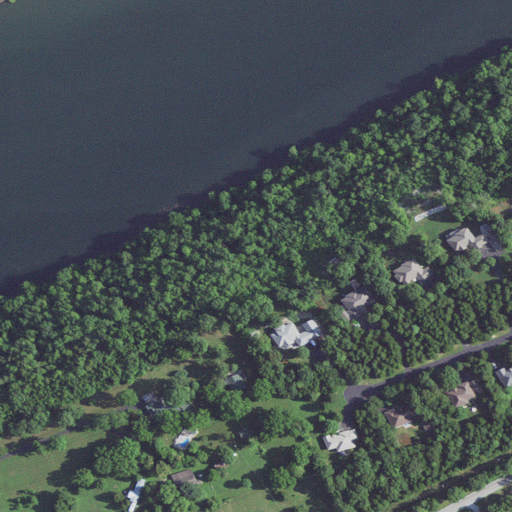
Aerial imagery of cliff(s) in Missouri named Palisades containing open water, deciduous forest, evergreen forest, open development, pasture, low intensity development, mixed forest, and medium intensity development